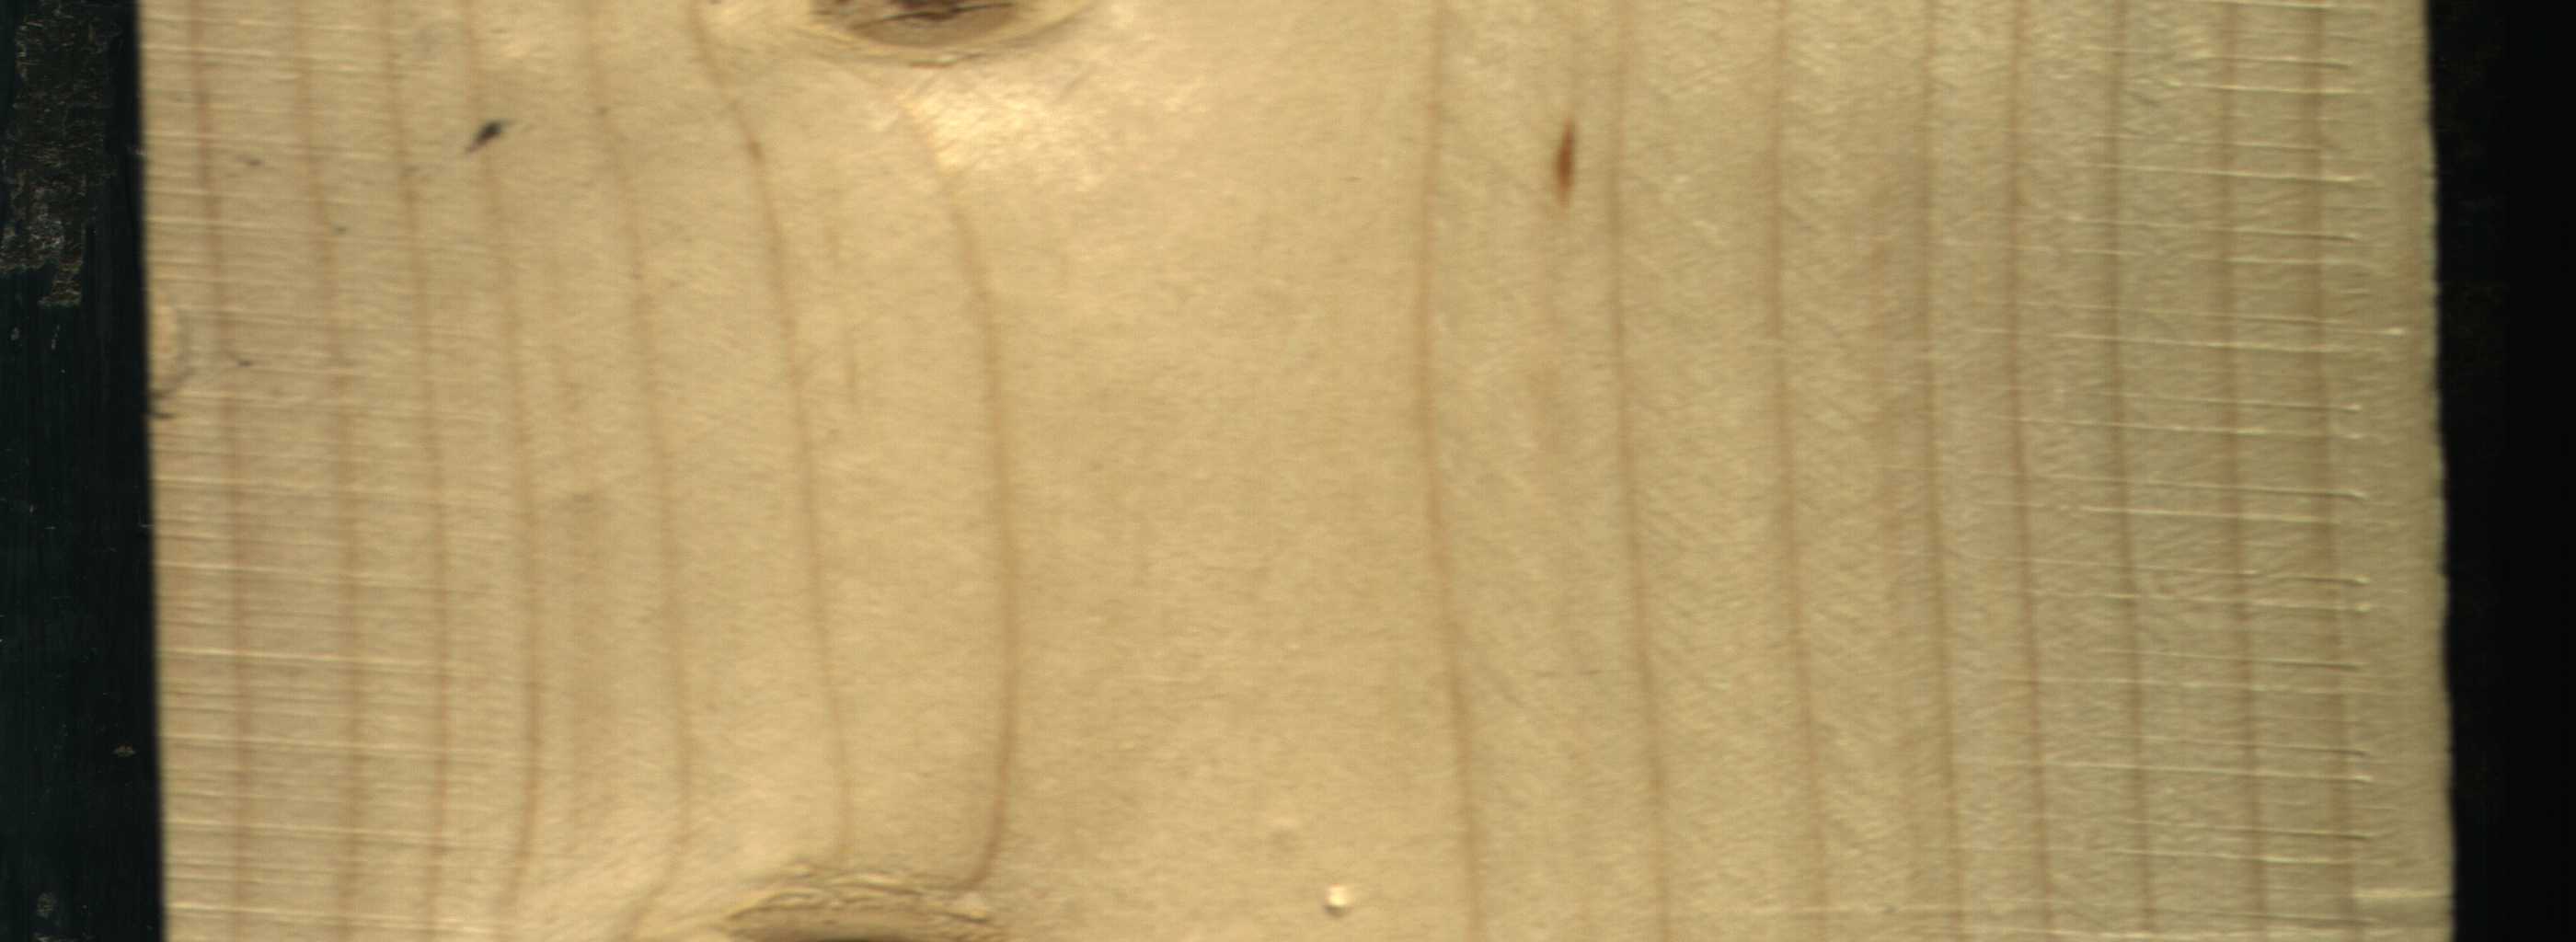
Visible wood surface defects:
resin
knot_with_crack
Live_Knot